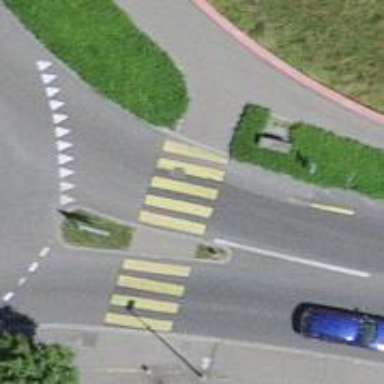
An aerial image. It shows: Zebra crossing on the road.